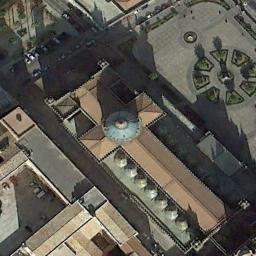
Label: church